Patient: sex M, age 66
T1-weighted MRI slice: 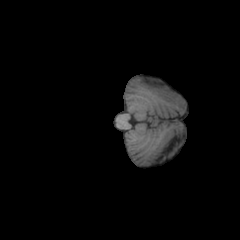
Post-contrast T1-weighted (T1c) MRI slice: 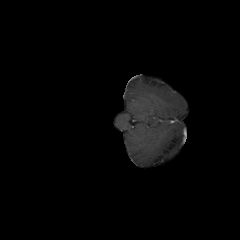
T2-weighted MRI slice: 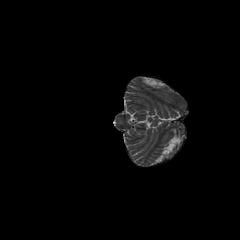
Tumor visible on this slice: no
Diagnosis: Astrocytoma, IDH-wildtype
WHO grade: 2